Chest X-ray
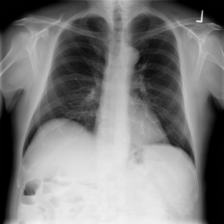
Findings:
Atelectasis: negative
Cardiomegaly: negative
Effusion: negative
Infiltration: negative
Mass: negative
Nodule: negative
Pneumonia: negative
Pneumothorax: negative
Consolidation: negative
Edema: negative
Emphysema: negative
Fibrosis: negative
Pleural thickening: negative
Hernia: negative